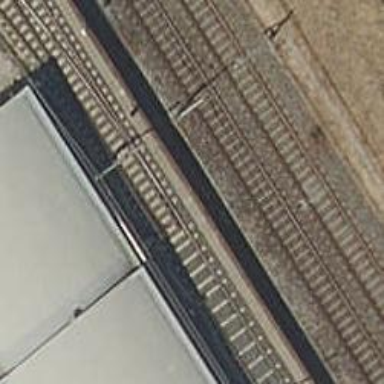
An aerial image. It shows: Yard with electrified contact line.